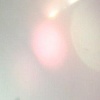
Label: sunburn